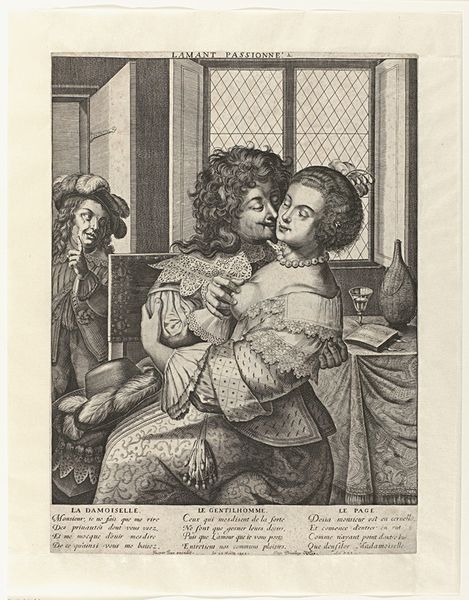
Titel: Minnekozend paar
Künstler: Jaspar de Isaac
Standort: Amsterdam
Institution: Rijksmuseum
Schlagwörter: hat, kiss, men, white, window, black, dress, painting, portrait, table, woman, vase, wine, feather, hand, man, naked, nude, black and white, french, glass, necklace, breast, love, book, page, lovers, grab, text, mustache, rake, lust, sex, nipple, whimsical, period, glss, seduction, damoiselle, fondle, la damoiselle, le gentilhomme, le page